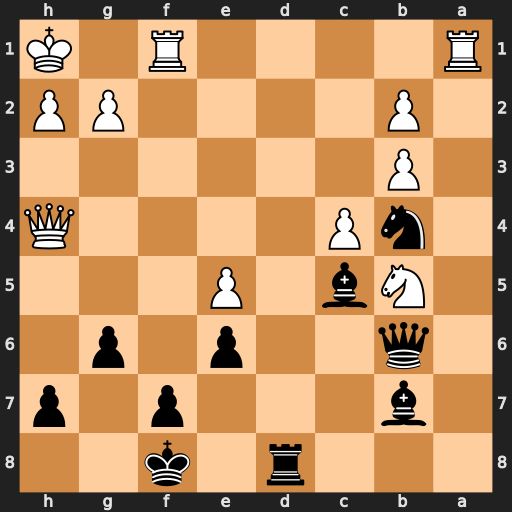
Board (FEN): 3r1k2/1b3p1p/1q2p1p1/1Nb1P3/1nP4Q/1P6/1P4PP/R4R1K
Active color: b
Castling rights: -
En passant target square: -
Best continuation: Bxg2+ Kxg2 Rd2+ Kh3 Rd3+